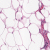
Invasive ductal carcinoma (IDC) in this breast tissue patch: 0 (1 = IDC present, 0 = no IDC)